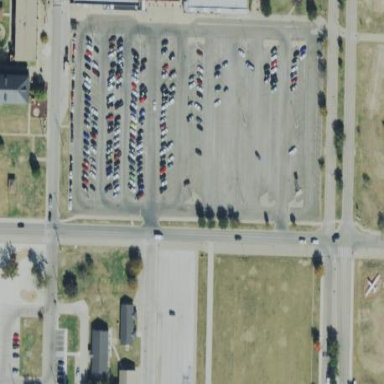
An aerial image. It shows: Parking area.